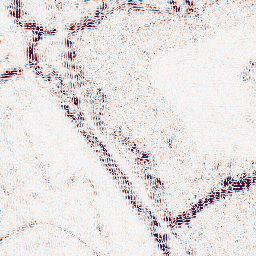
Category: wavelet
Decomposition family: wavelet_dwt
Decomposition parameters: wavelet: sym4
level: 2
Upsampling method: sinc_blackman
Upsampling parameters: scale: 2
kernel_size: 8
Upsampling scale: 2